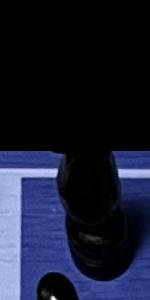
Label: Knight_Black